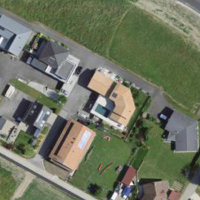
EUNIS habitat code: 54
Species observed at this site:
Helleborus niger
Oxalis acetosella